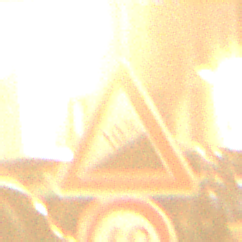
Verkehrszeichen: Steigung10
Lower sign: Geschwindigkeit60
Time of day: Night
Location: Outdoor (Urban)
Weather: Clear
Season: NotSpecified
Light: Artificial